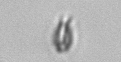
Label: Cryptophyta